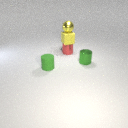
small red metal cylinder behind small green rubber cylinder